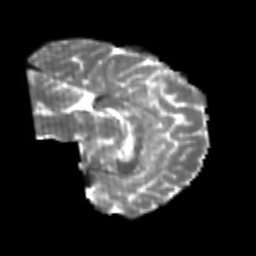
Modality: T2w
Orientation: sagittal
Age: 23
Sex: female
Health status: healthy
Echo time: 0.074 s